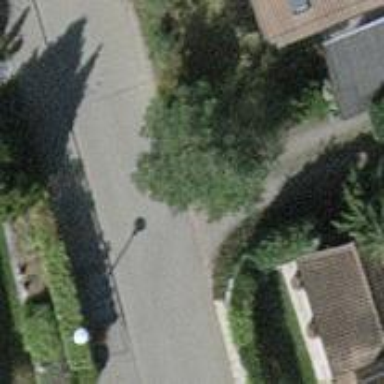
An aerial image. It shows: Asphalt road designated as living street.